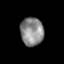
Tissue: lung
Cell type: T cells
Senescence score: 0.1973
Nuclear area (px): 645
Mean DAPI intensity: 136.833